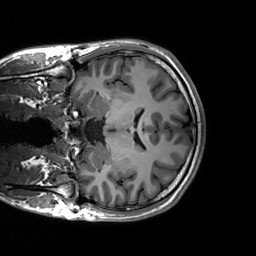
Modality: T1w
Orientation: coronal
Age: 19
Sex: male
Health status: healthy
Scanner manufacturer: siemens
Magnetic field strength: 3 T
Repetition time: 2.3 s
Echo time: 0.00236 s